В фазовом переходе второго рода «парамагнетик-ферромагнетик» свободная энергия (механический аналог которой — потенциальная энергия) зависит от намагниченности по следующему закону: $$V(\mathcal{M})=a(T)\mathcal{M}^2+b(T)\mathcal{M}^4,$$ где \(T\) — температура, \(b(T) > 0\), \(a(T)\) может менять знак в зависимости от \(T\). Теоретическое описание этого фазового перехода, как будет показано в процессе решения задачи, перекликается с рассмотрением следующей механической системы. На кольцо радиуса \(R\) надета маленькая бусинка массы \(m\). Кольцо может вращаться вокруг своего вертикального диаметра с угловой скоростью \(\omega\) (рис. 1). Сила \(F_f\) направлена против скольжения бусинки по кольцу, пропорциональна силе нормальной реакции опоры \(N\) и равна \(F_f = fkN\), где число \(f\) может принимать значения \(1\) и \(-1\): пусть \(f=+1\), когда бусинка движется против часовой стрелки (в сторону возрастания угла \(\theta\)), и \(f=-1\), если наоборот. Таким образом, \(f=\operatorname{sign}\dot\theta\) (равно \(+1\) или \(-1\) в зависимости от знака \(\dot{\theta}\)). Используйте полярные координаты \({r, \theta}\). Ответы выражайте через \(\omega_c=\sqrt{g/R}\) (\(g\) — ускорение свободного падения). $\textit{Примечания.}$ При вращении материальной точки по окружности радиуса \(R\) можно рассчитать скорость как \(\dot{\vec{r}} = R \dot{\theta} \hat{{\theta}}\) и ускорение как \(\ddot{\vec{r}} = -R \dot{\theta}^2 \hat{{r}} + R \ddot{\theta} \hat{{\theta}}\), где введены единичные вектора \(\hat{r}\) (вдоль радиуса) и \(\hat{{\theta}}\) (вдоль касательной). Также можете пользоваться разложениями (здесь \(\theta\) - в радианах, \(|x| \ll 1\)): \(\sin⁡\theta=\theta−\cfrac{\theta^3}{6}+\dots\) \(\cos⁡\theta=1−\cfrac{\theta^2}{2}+\cfrac{\theta^4}{24}+\dots\) \((1+x)^n=1+nx+\cfrac{n(n−1)}{2}x^2+\cfrac{n(n−1)(n−2)}{6}x^3+\dots\)  Перейдем в систему отсчета вращающегося кольца. Будем рассматривать углы \(−\pi/2<\theta<\pi/2\). На рисунке 2 показаны силы, действующие на бусинку. Силами, не указанными на рисунке, можно пренебречь.
Запишите законы движения бусинки в проекциях на радиальное и тангенциальное направления. (Считаем, что $\theta$ возрастает в направлении против часовой стрелки). В пунктах с B.1 по B.9 считайте, что $k=0$.
Выразите углы $\theta_0$, соответствующие положению(-ям) равновесия, через $\omega$ и $\omega_c$.
Схематично изобразите график зависимости $\theta_0$ (по вертикальной оси) от $\omega/\omega_c$ (по горизонтальной).
Схематично изобразите график зависимости модуля силы нормальной реакции опоры $N$ в положении устойчивого равновесия от $\omega/\omega_c$ .
Пусть \(F_\theta\) — тангенциальная проекция суммы сил, действующих на бусинку. Можно определить соответствующую потенциальную энергию \(V(\theta)\) следующим образом: $$F_\theta = -\frac{1}{R}\frac{d}{d\theta}V(\theta),$$ причем примем \(V(\theta) = 0\) при \(\theta=0\). \(V(\theta)\) представимо в виде \(V(\theta) = P+Q\cos(\theta)+S\sin^2(\theta)\). Выразите \(P,Q,S\).
\(V(\theta)\) при малых \(\theta\) представимо в виде \(V(\theta) = a(\omega)\, \theta^2 + b(\omega)\, \theta^4\). Выразите коэффициенты \(a(\omega)\) и \(b(\omega)\).
Схематично изобразите характерные графики зависимости \(V(\theta)\) от \(\theta\) для двух значений \(\omega/\omega_c\): \(\omega/\omega_c = 0.9\) и \(\omega/\omega_c = 5.0\). Количественные расчеты не требуются.
Теория Ландау фазовых переходов второго рода утверждает, что магнитную систему при температурах \(T\) выше критической температуры \(T_c\) можно считать парамагнитной, а при \(T < T_c\) — ферромагнитной. Зависимость намагниченности $\mathcal M$ от температуры $T$ задается формулой \(\mathcal{M}(T) = \mathcal{M}_0 \left(1 - \cfrac{T}{T_c}\right)^{1/2}\). Обозначим степень $1/2$ через $\beta$, т.е. пусть \(\mathcal{M}(T) = \mathcal{M}_0 \left(1 - \cfrac{T}{T_c}\right)^{\beta}\). Можно сопоставить описанную теорию фазовых переходов с рассмотренной ранее механической задачей. Что в механике служит аналогом величин \(\mathcal{M}\), \(T_c\), \(T/T_c\)? Чему в механике равна \(\beta\)?
Выразите угловую частоту \(\Omega_0\) колебаний бусинки вблизи ее положения равновесия \(\theta_0\). Используйте, что для малых колебаний \(\Omega_0 = \dfrac{1}{R} \sqrt{\dfrac{V''(\theta_0)}{m}}\).
Схематично изобразите график зависимости \(\Omega_0\) от \(\omega\). В оставшихся пунктах C.1 и C.2 считайте, что $k \ne 0$.
Примите $f=1$, а вместо $k$ введите выражение $k = \operatorname{tg} \alpha$. Условие на положение(-я) равновесия $\theta_0$ можно переписать в виде: $ \left(\dfrac{\omega}{\omega_c}\right)^2 = \dfrac{\operatorname{tg} x}{\sin y}$. Найдите $x$ и $y$. Найдите $x$ и $y$. Найдите $x$ и $y$. Найдите $x$ и $y$.
Пусть $f =1$ и $k = 0.05$. Вычислите углы $\theta_0$ в положениях равновесия для двух случаев: — \(\omega/\omega_c\) = 0.50 — \(\omega/\omega_c\) = 0.50 — \(\omega/\omega_c\) = 0.50 — \(\omega/\omega_c\) = 0.70 — \(\omega/\omega_c\) = 0.50 — \(\omega/\omega_c\) = 0.70
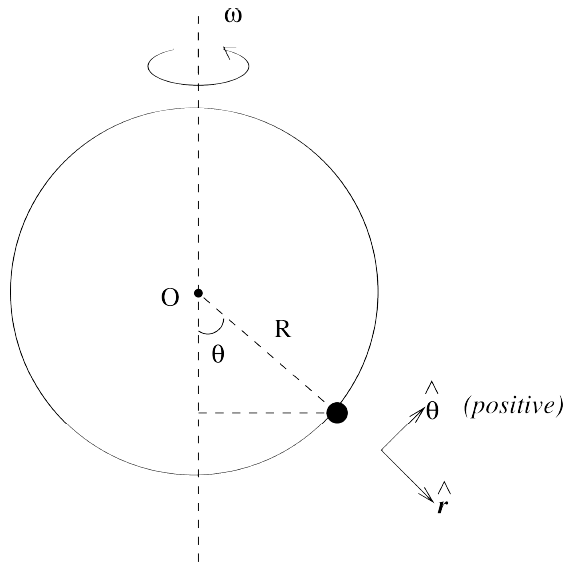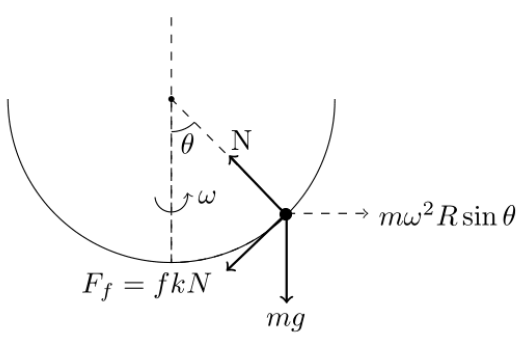
Запишите законы движения бусинки в проекциях на радиальное и тангенциальное направления. (Считаем, что $\theta$ возрастает в направлении против часовой стрелки).

Выразите углы $\theta_0$, соответствующие положению(-ям) равновесия, через $\omega$ и $\omega_c$.

Схематично изобразите график зависимости $\theta_0$ (по вертикальной оси) от $\omega/\omega_c$ (по горизонтальной).

Схематично изобразите график зависимости модуля силы нормальной реакции опоры $N$ в положении устойчивого равновесия от $\omega/\omega_c$ .

Пусть \(F_\theta\) — тангенциальная проекция суммы сил, действующих на бусинку. Можно определить соответствующую потенциальную энергию \(V(\theta)\) следующим образом: $$F_\theta = -\frac{1}{R}\frac{d}{d\theta}V(\theta),$$ причем примем \(V(\theta) = 0\) при \(\theta=0\).   \(V(\theta)\) представимо в виде \(V(\theta) = P+Q\cos(\theta)+S\sin^2(\theta)\). Выразите \(P,Q,S\).

\(V(\theta)\) при малых \(\theta\) представимо в виде \(V(\theta) = a(\omega)\, \theta^2 + b(\omega)\, \theta^4\). Выразите коэффициенты \(a(\omega)\) и \(b(\omega)\).

Схематично изобразите характерные графики зависимости \(V(\theta)\) от \(\theta\) для двух значений \(\omega/\omega_c\): \(\omega/\omega_c = 0.9\) и \(\omega/\omega_c = 5.0\). Количественные расчеты не требуются.

Теория Ландау фазовых переходов второго рода утверждает, что магнитную систему при температурах \(T\) выше критической температуры \(T_c\) можно считать парамагнитной, а при \(T < T_c\) — ферромагнитной. Зависимость намагниченности $\mathcal M$ от температуры $T$ задается формулой \(\mathcal{M}(T) = \mathcal{M}_0 \left(1 - \cfrac{T}{T_c}\right)^{1/2}\). Обозначим степень $1/2$ через $\beta$, т.е. пусть \(\mathcal{M}(T) = \mathcal{M}_0 \left(1 - \cfrac{T}{T_c}\right)^{\beta}\).   Можно сопоставить описанную теорию фазовых переходов с рассмотренной ранее механической задачей. Что в механике служит аналогом величин \(\mathcal{M}\), \(T_c\), \(T/T_c\)? Чему в механике равна \(\beta\)?

Выразите угловую частоту \(\Omega_0\) колебаний бусинки вблизи ее положения равновесия \(\theta_0\). Используйте, что для малых колебаний \(\Omega_0 = \dfrac{1}{R} \sqrt{\dfrac{V''(\theta_0)}{m}}\).

Схематично изобразите график зависимости \(\Omega_0\) от \(\omega\).

Примите $f=1$, а вместо $k$ введите выражение $k = \operatorname{tg} \alpha$. Условие на положение(-я) равновесия $\theta_0$ можно переписать в виде: $ \left(\dfrac{\omega}{\omega_c}\right)^2 = \dfrac{\operatorname{tg} x}{\sin y}$.  Найдите $x$ и $y$.

Пусть $f =1$ и $k = 0.05$. Вычислите углы $\theta_0$ в положениях равновесия для двух случаев:  — \(\omega/\omega_c\) = 0.50  — \(\omega/\omega_c\) = 0.70
Темы:
T, Механика, Статика, Колебания, Азиатские, 2022, Потенциальная энергия